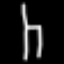
Label: chair